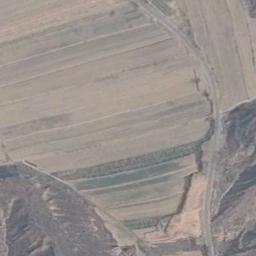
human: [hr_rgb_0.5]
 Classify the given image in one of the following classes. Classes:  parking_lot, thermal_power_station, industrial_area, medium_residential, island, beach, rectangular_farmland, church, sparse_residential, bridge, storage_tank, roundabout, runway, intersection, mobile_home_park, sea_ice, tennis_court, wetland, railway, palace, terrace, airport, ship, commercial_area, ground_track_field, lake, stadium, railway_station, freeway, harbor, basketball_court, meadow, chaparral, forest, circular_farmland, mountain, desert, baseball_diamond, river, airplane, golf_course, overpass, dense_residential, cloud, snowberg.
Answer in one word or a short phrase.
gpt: terrace